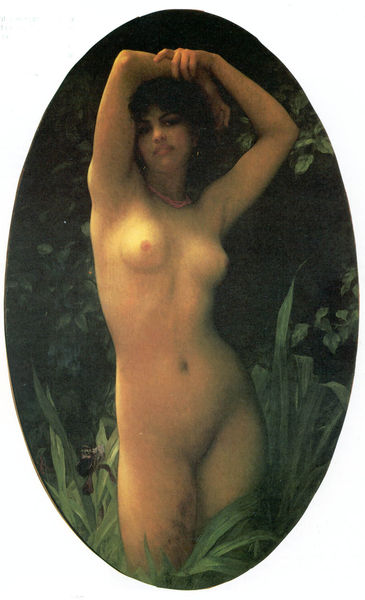
Titel: La Jeune Fille aux joncs
Künstler: Ernest Hébert
Standort: Paris
Institution: Musée Ernest Hébert
Schlagwörter: akt, blätter, dunkel, gemälde, haut, körper, nackt, schatten, gelb, grün, ausschnitt, brust, busen, frau, frisur, geste, licht, mund, nase, orange, schwarz, gras, wiese, arme, augen, inkarnat, stehen, öl, gräser, natur, schilf, busch, büsche, sonne, gold, haare, pose, stehend, ohrringe, pflanze, pflanzen, frontal, lippen, rosa, wald, oval, garten, beine, taille, brüste, halsband, kette, jugendstil, weiblich, detail, muse, farn, nabel, bauch, kontrapost, verträumt, bauchnabel, brustwarze, erotik, scham, halskette, eva, belichtung, medaillon, inkarant, posieren, lilie, iris, schwertlilie, hüfte, nackte frau, sinnlich, koralle, lilien, ohringe, gestreckt, graß, kurvig, natürlich, präsentieren, nude, mal, blötter, arne, geschürzt, achselhöhlen, arme über kopf